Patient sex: M
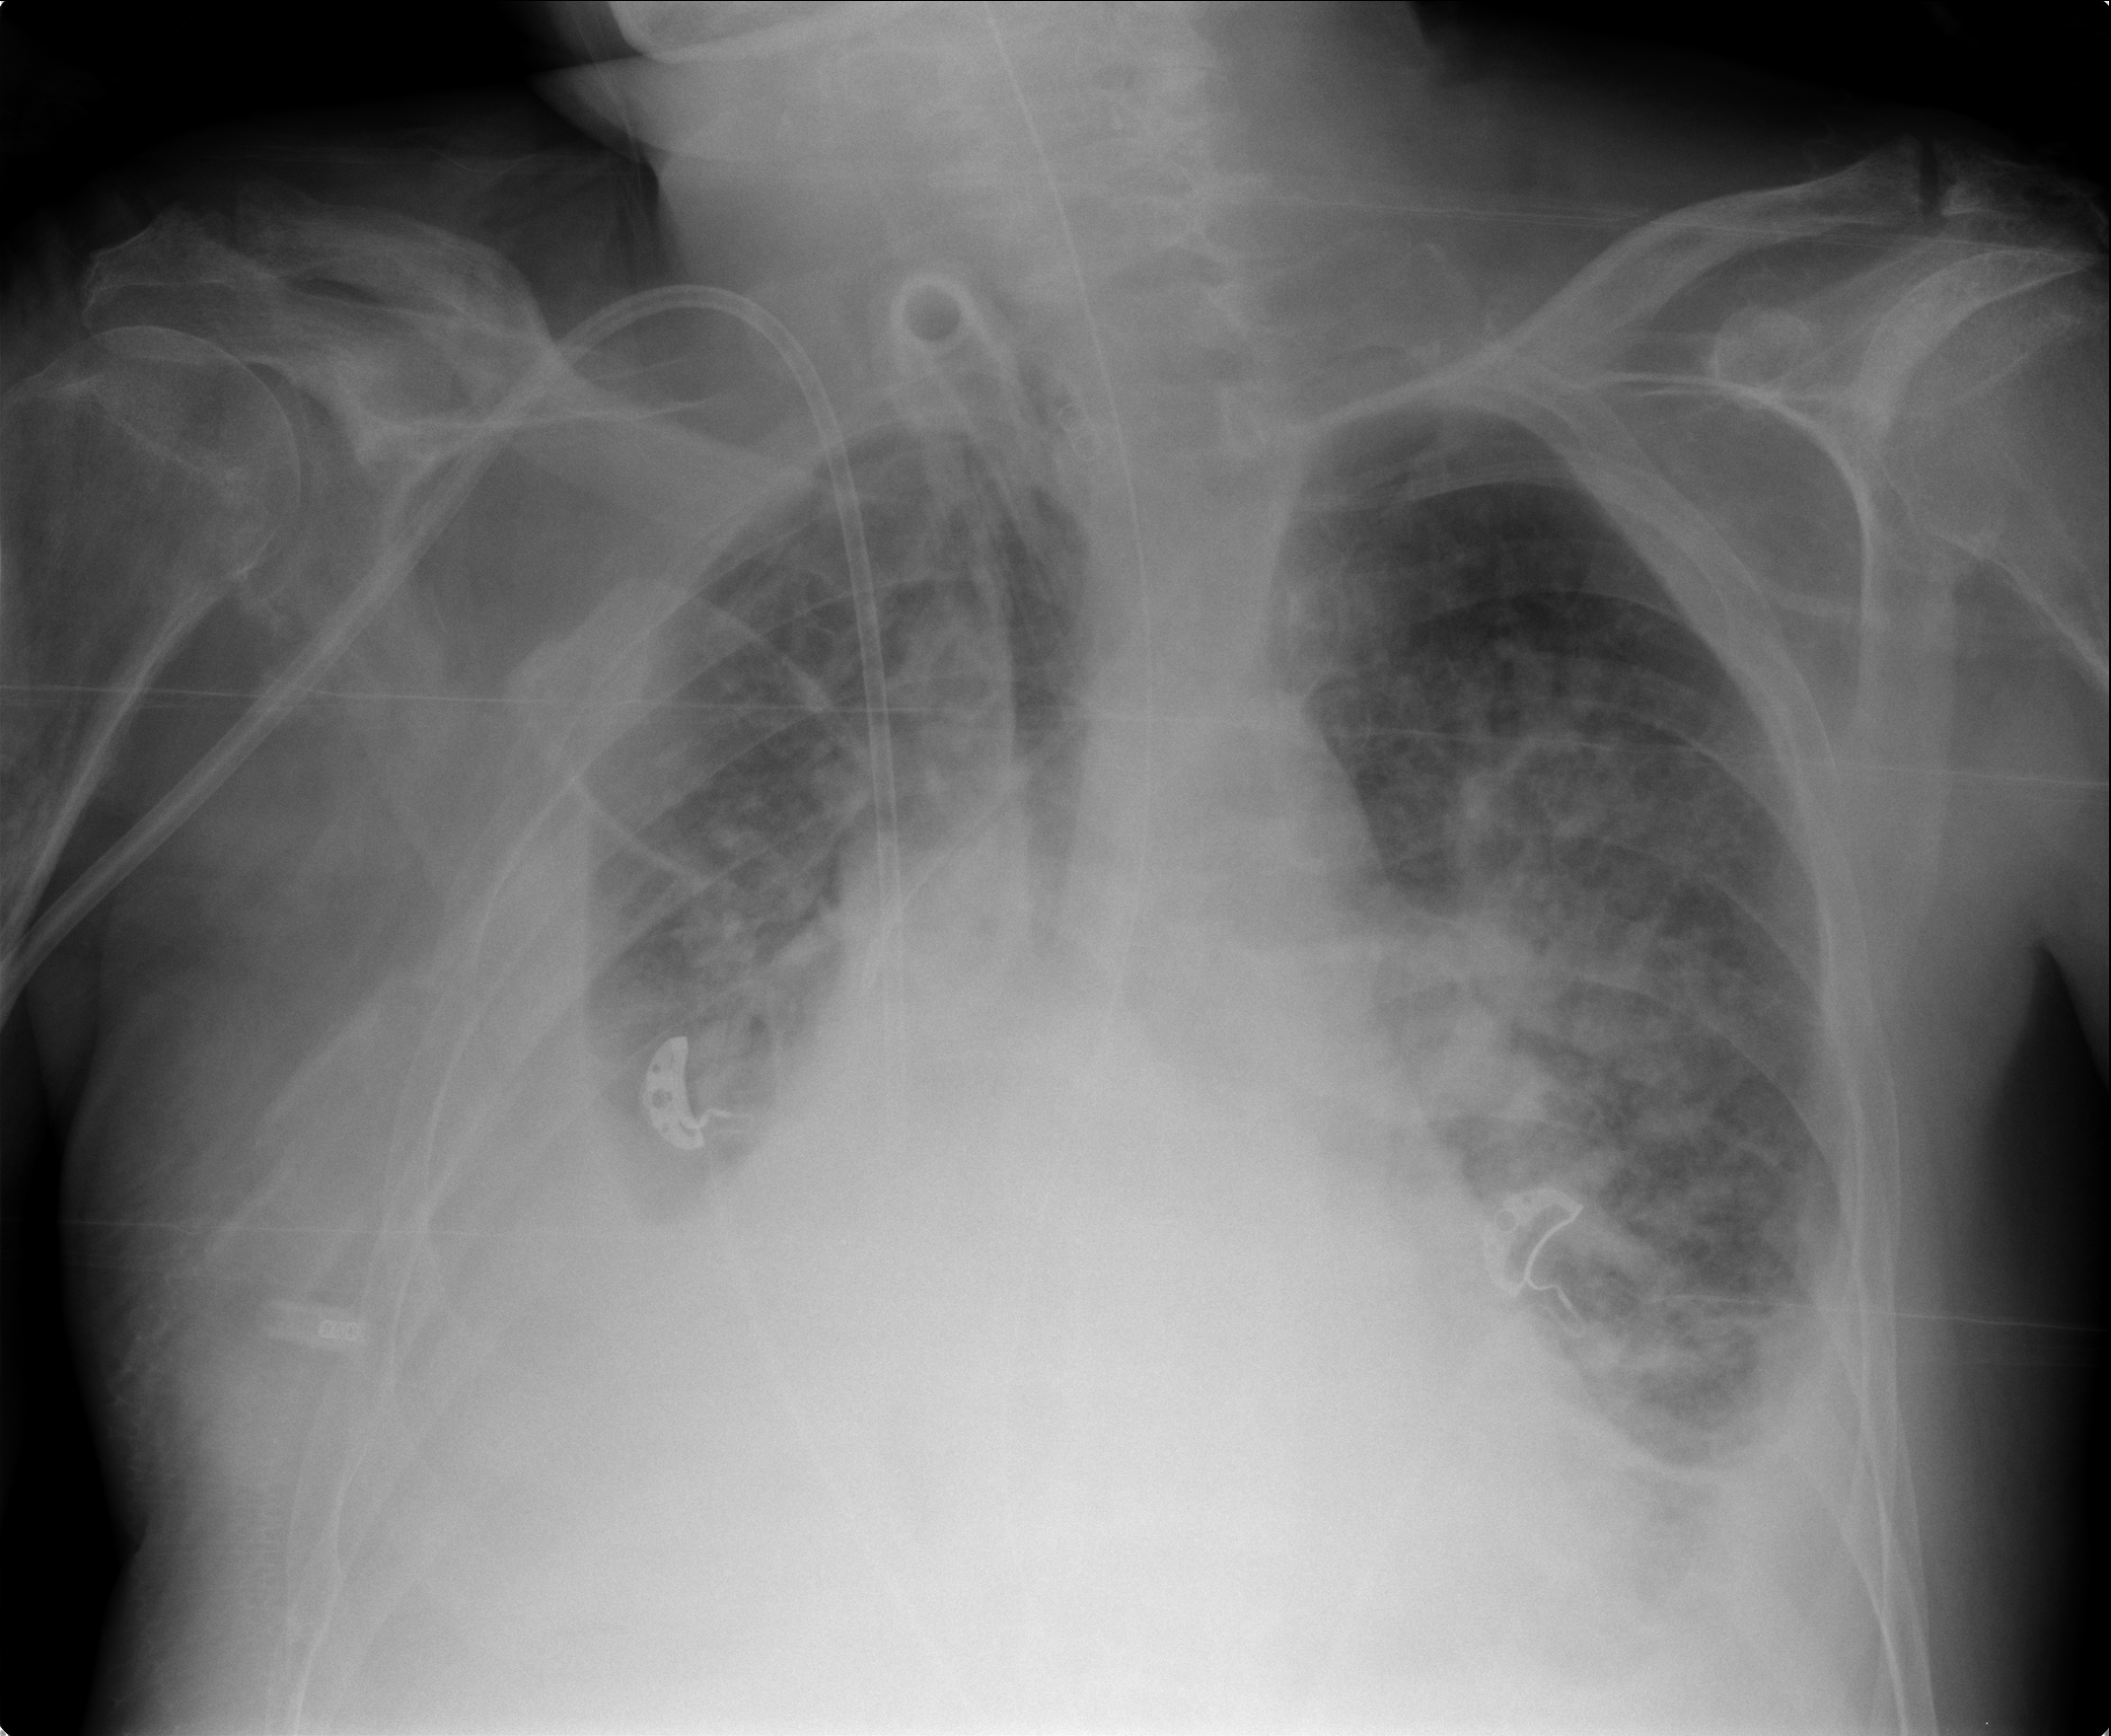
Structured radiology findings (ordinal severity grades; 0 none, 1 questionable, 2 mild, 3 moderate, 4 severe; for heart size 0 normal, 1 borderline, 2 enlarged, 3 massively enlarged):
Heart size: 2
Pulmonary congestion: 3
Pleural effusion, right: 3
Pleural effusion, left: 2
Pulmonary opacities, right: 3
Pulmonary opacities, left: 3
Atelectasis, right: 3
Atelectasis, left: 2